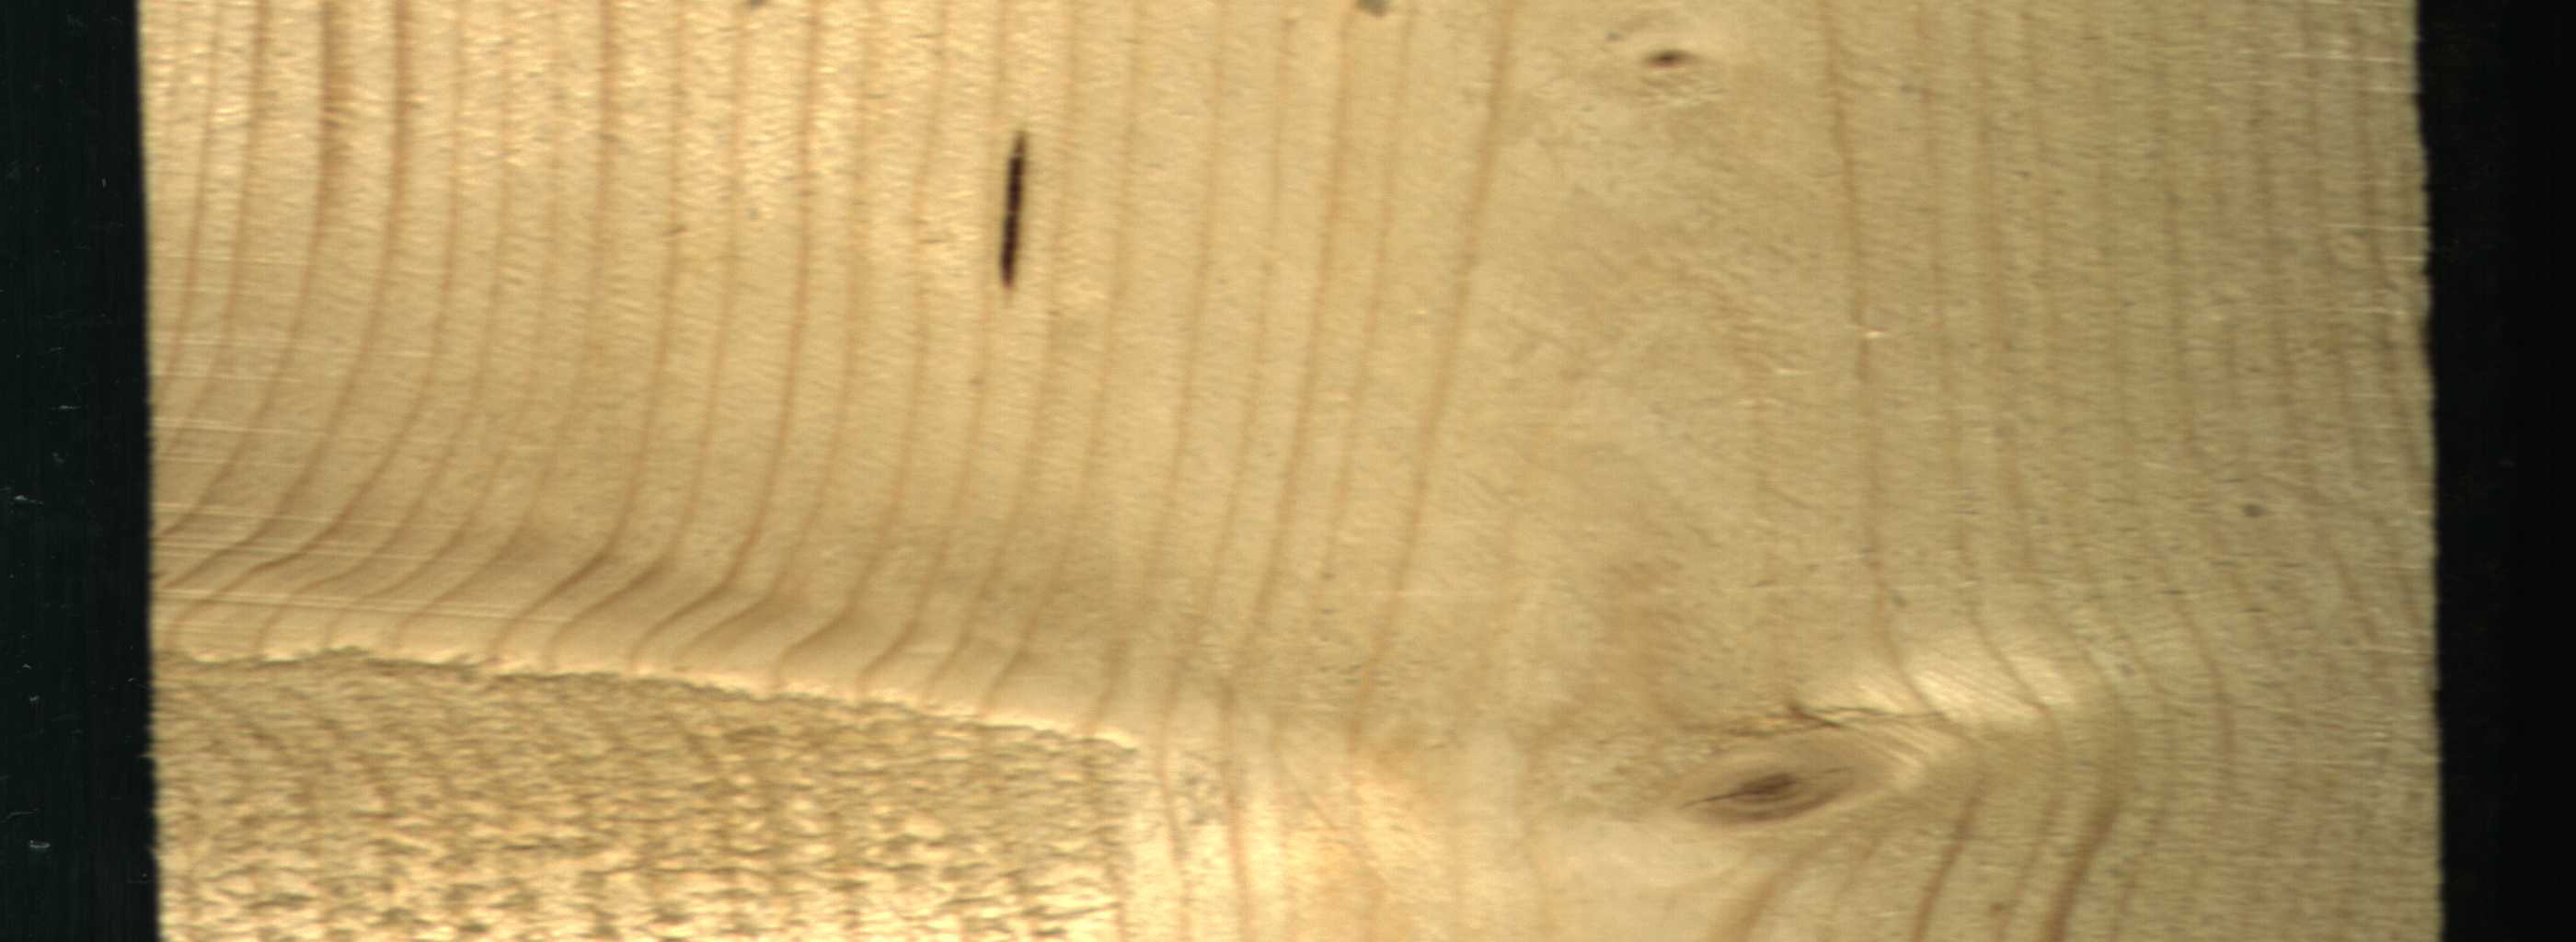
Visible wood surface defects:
resin
Live_Knot
Live_Knot